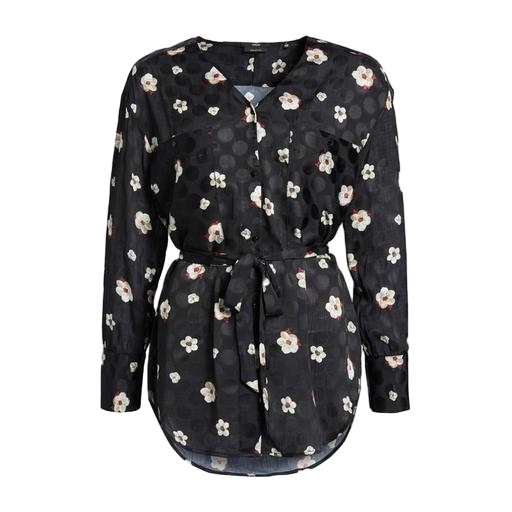
black signature floral-print shirt, black slim floral shirt, black slim signature floral print shirt, white background